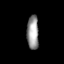
Tissue: prostate
Cell type: T cells
Senescence score: 0.2683
Nuclear area (px): 389
Mean DAPI intensity: 151.419